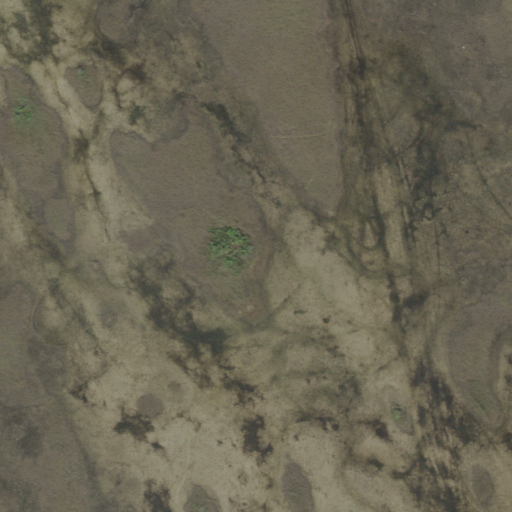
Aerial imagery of cape in Florida named Melaleuca Head containing only herbaceous wetlands